Question: In 'DinnerController' I got a data.
'''
public ActionResult Details(int id)
{
Dinner dinner = dinnerRepository.GetDinner(id);
if (dinner == null)
return View("NotFound");
else
return View("Details", dinner);
}
'''
and in 'details.aspx' I bound it like this.
'''
<asp:Content ID="Content2" ContentPlaceHolderID="MainContent" runat="server">
<h2>
Details</h2>
<fieldset>
<legend>Fields</legend>
<p>
DinnerID:
<%= Html.Encode(Model.DinnerID) %>
</p>
</fieldset>
</asp:Content>
'''
but I got a error.
'Compiler Error Message: CS1061: 'object' does not contain a definition for 'DinnerID' and no extension method 'DinnerID' accepting a first argument of type 'object' could be found (are you missing a using directive or an assembly reference?)'.
I just start to learn 'mvc' and unable to understand the problem.May I missing something.Plz help?
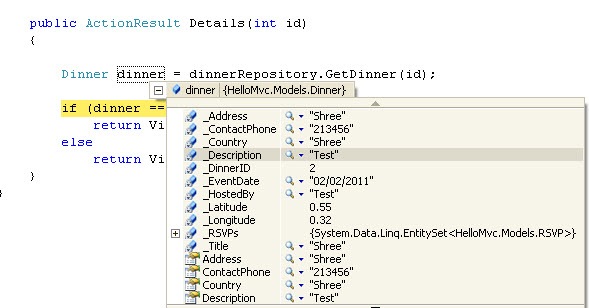
Answer: I forget to check the check box 'Create a strongly-typed view' when create a view show i got this error.i solve this through adding '<HelloMvc.Models.Dinner>' in 'details.aspx' page.
Means when I got error code like this.
'''
<%@ Page Title="" Language="C#" MasterPageFile="~/Views/Shared/Site.Master" Inherits="System.Web.Mvc.ViewPage" %>
'''
After solve the problem code becames:
'''
<%@ Page Title="" Language="C#" MasterPageFile="~/Views/Shared/Site.Master" Inherits="System.Web.Mvc.ViewPage<HelloMvc.Models.Dinner>" %>
'''
Thanks for reply.I post this ans for future ref.